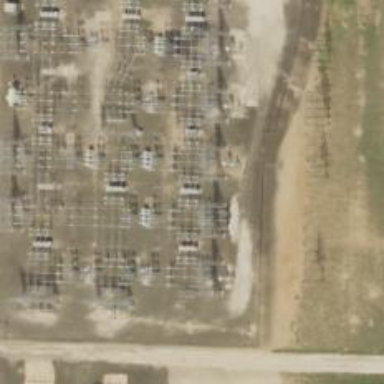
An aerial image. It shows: Switch used for power control.